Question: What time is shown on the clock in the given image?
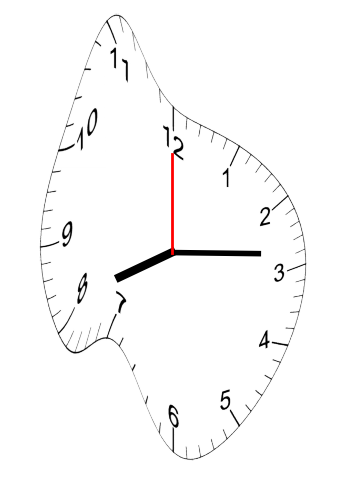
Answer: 08:14:00